The image is a continuous-wavelet scalogram (time versus scale) of a rotating-machine vibration signal. Based on the visible evidence, which rotor condition applies: normal, misalignment, unbalance, looseness?
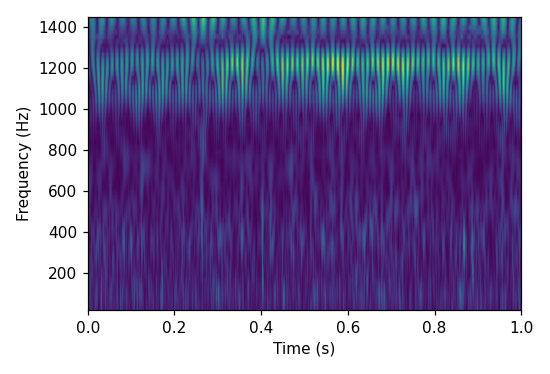
Answer: looseness